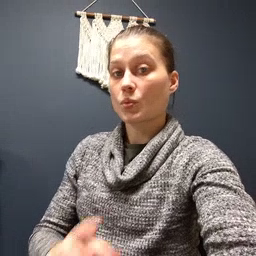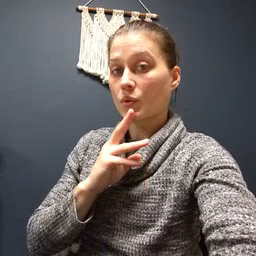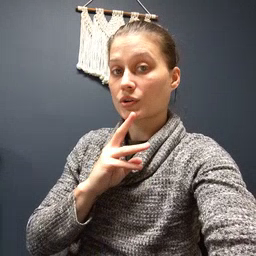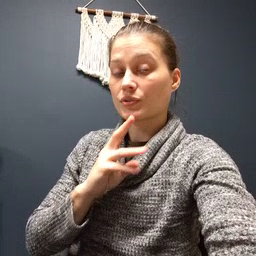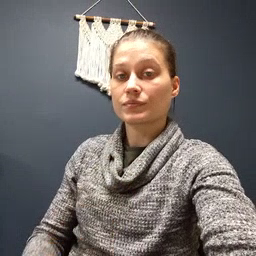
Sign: water